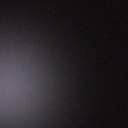
Screen state: off